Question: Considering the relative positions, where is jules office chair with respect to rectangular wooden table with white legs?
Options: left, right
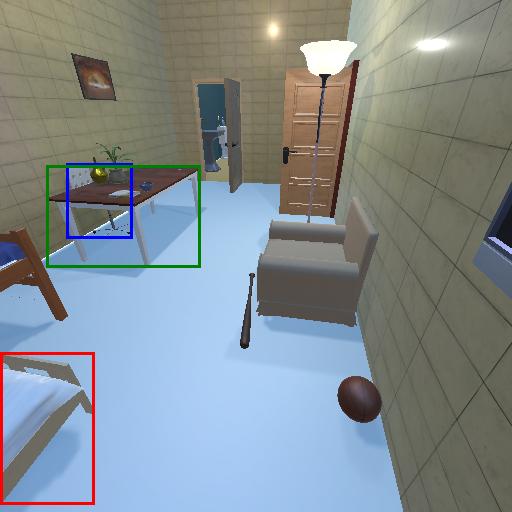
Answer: left